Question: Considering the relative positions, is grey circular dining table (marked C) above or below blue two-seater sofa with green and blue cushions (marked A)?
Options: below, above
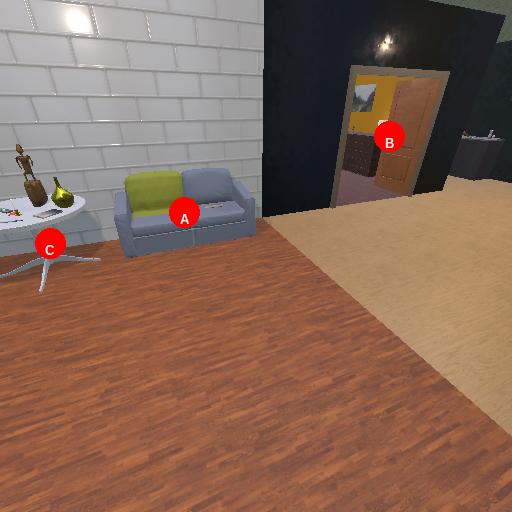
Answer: below